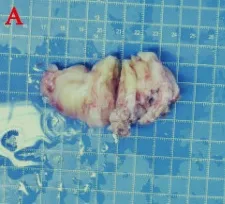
(A) Surgical resection of the cardiac mass. Postpathological histology and immunohistochemistry.
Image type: pathology (immunostaining)